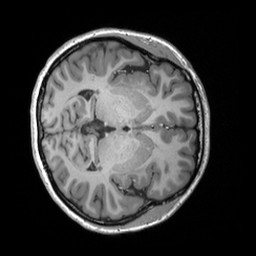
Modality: T1w
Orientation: axial
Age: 22
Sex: female
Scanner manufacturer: siemens
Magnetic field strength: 3 T
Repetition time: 2.53 s
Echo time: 0.00298 s